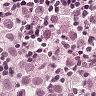
Metastatic tissue present: yes